Field crop: maize
Growth stage: 2
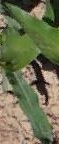
Species: maize